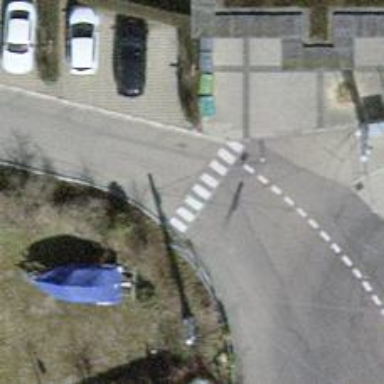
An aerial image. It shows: Bump for traffic calming.